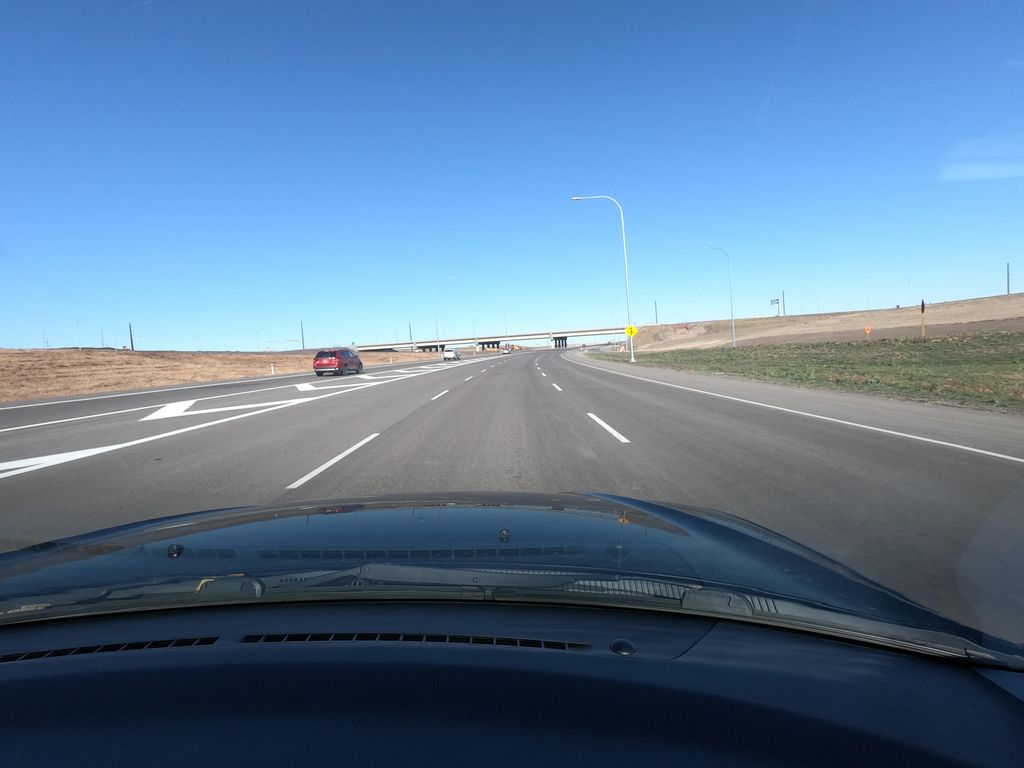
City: calgary